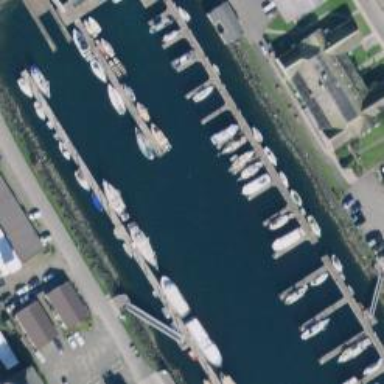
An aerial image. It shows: Pier with mooring facilities.